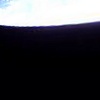
Label: space